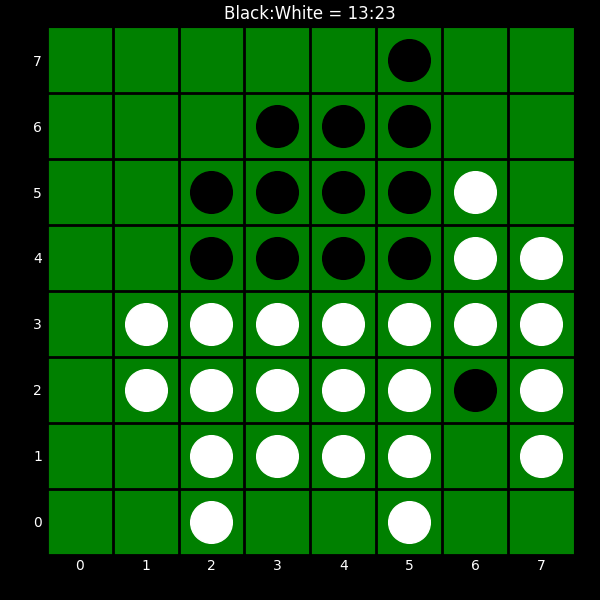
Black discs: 13
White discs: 23